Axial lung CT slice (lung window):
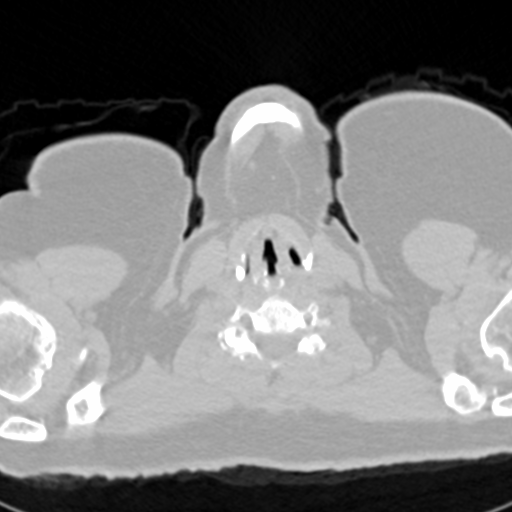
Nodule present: no